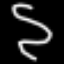
Label: squiggle